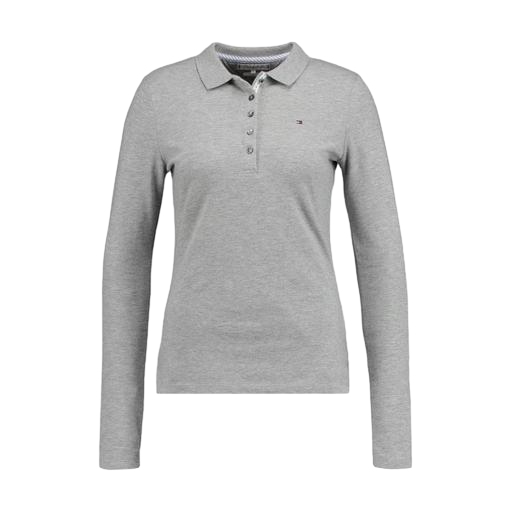
skinny-fit stretch polo shirt, skinny-fit polo shirt, gray fitted stretch polo, white background